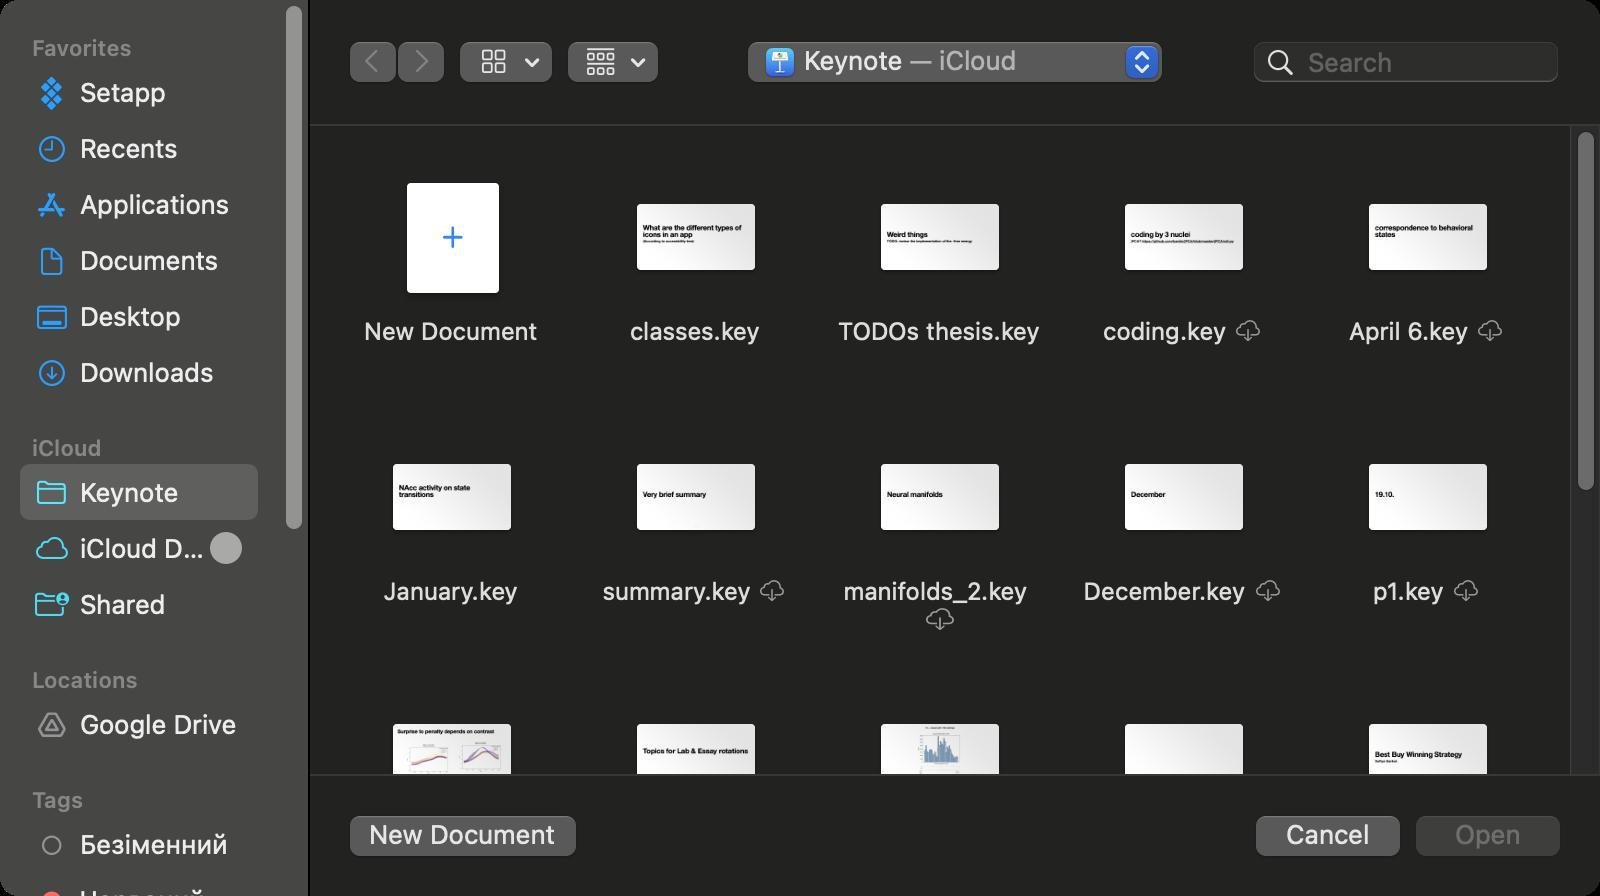
Accessibility tree:
{"name": "Open", "role": "AXWindow", "description": null, "role_description": "standard window", "value": null, "position": "464.00;175.00", "size": "800;448", "children": [{"name": null, "role": "AXSplitGroup", "description": null, "role_description": "split group", "value": null, "position": "0.00;0.00", "size": "800;448", "children": [{"name": null, "role": "AXScrollArea", "description": null, "role_description": "scroll area", "value": null, "position": "0.00;0.00", "size": "154;448", "children": [{"name": null, "role": "AXOutline", "description": "sidebar", "role_description": "outline", "value": null, "position": "0.00;0.00", "size": "139;754", "children": [{"name": null, "role": "AXRow", "description": null, "role_description": "outline row", "value": null, "position": "0.00;13.00", "size": "139;19", "children": [{"name": null, "role": "AXCell", "description": null, "role_description": "cell", "value": null, "position": "10.00;13.00", "size": "119;19", "children": [{"name": null, "role": "AXStaticText", "description": null, "role_description": "text", "value": "Favorites", "position": "14.00;13.00", "size": "123;19", "children": []}]}]}, {"name": null, "role": "AXRow", "description": null, "role_description": "outline row", "value": null, "position": "0.00;32.00", "size": "139;28", "children": [{"name": null, "role": "AXCell", "description": null, "role_description": "cell", "value": null, "position": "10.00;32.00", "size": "119;28", "children": [{"name": null, "role": "AXStaticText", "description": null, "role_description": "text", "value": "Setapp", "position": "38.00;38.00", "size": "85;16", "children": []}, {"name": null, "role": "AXImage", "description": "", "role_description": "image", "value": null, "position": "19.00;37.00", "size": "14;19", "children": []}]}]}, {"name": null, "role": "AXRow", "description": null, "role_description": "outline row", "value": null, "position": "0.00;60.00", "size": "139;28", "children": [{"name": null, "role": "AXCell", "description": null, "role_description": "cell", "value": null, "position": "10.00;60.00", "size": "119;28", "children": [{"name": null, "role": "AXStaticText", "description": null, "role_description": "text", "value": "Recents", "position": "38.00;66.00", "size": "85;16", "children": []}, {"name": null, "role": "AXImage", "description": "clock", "role_description": "image", "value": null, "position": "18.50;67.00", "size": "15;15", "children": []}]}]}, {"name": null, "role": "AXRow", "description": null, "role_description": "outline row", "value": null, "position": "0.00;88.00", "size": "139;28", "children": [{"name": null, "role": "AXCell", "description": null, "role_description": "cell", "value": null, "position": "10.00;88.00", "size": "119;28", "children": [{"name": null, "role": "AXStaticText", "description": null, "role_description": "text", "value": "Applications", "position": "38.00;94.00", "size": "85;16", "children": []}, {"name": null, "role": "AXImage", "description": "", "role_description": "image", "value": null, "position": "17.50;94.50", "size": "17;15", "children": []}]}]}, {"name": null, "role": "AXRow", "description": null, "role_description": "outline row", "value": null, "position": "0.00;116.00", "size": "139;28", "children": [{"name": null, "role": "AXCell", "description": null, "role_description": "cell", "value": null, "position": "10.00;116.00", "size": "119;28", "children": [{"name": null, "role": "AXStaticText", "description": null, "role_description": "text", "value": "Documents", "position": "38.00;122.00", "size": "85;16", "children": []}, {"name": null, "role": "AXImage", "description": "document", "role_description": "image", "value": null, "position": "19.00;122.50", "size": "14;16", "children": []}]}]}, {"name": null, "role": "AXRow", "description": null, "role_description": "outline row", "value": null, "position": "0.00;144.00", "size": "139;28", "children": [{"name": null, "role": "AXCell", "description": null, "role_description": "cell", "value": null, "position": "10.00;144.00", "size": "119;28", "children": [{"name": null, "role": "AXStaticText", "description": null, "role_description": "text", "value": "Desktop", "position": "38.00;150.00", "size": "85;16", "children": []}, {"name": null, "role": "AXImage", "description": "", "role_description": "image", "value": null, "position": "17.00;151.50", "size": "18;14", "children": []}]}]}, {"name": null, "role": "AXRow", "description": null, "role_description": "outline row", "value": null, "position": "0.00;172.00", "size": "139;28", "children": [{"name": null, "role": "AXCell", "description": null, "role_description": "cell", "value": null, "position": "10.00;172.00", "size": "119;28", "children": [{"name": null, "role": "AXStaticText", "description": null, "role_description": "text", "value": "Downloads", "position": "38.00;178.00", "size": "85;16", "children": []}, {"name": null, "role": "AXImage", "description": "Arrow Down Circle", "role_description": "image", "value": null, "position": "18.50;179.00", "size": "15;15", "children": []}]}]}, {"name": null, "role": "AXRow", "description": null, "role_description": "outline row", "value": null, "position": "0.00;213.00", "size": "139;19", "children": [{"name": null, "role": "AXCell", "description": null, "role_description": "cell", "value": null, "position": "10.00;213.00", "size": "119;19", "children": [{"name": null, "role": "AXStaticText", "description": null, "role_description": "text", "value": "iCloud", "position": "14.00;213.00", "size": "123;19", "children": []}]}]}, {"name": null, "role": "AXRow", "description": null, "role_description": "outline row", "value": null, "position": "0.00;232.00", "size": "139;28", "children": [{"name": null, "role": "AXCell", "description": null, "role_description": "cell", "value": null, "position": "10.00;232.00", "size": "119;28", "children": [{"name": null, "role": "AXStaticText", "description": null, "role_description": "text", "value": "Keynote", "position": "38.00;238.00", "size": "85;16", "children": []}, {"name": null, "role": "AXImage", "description": "move", "role_description": "image", "value": null, "position": "17.00;239.00", "size": "18;14", "children": []}]}]}, {"name": null, "role": "AXRow", "description": null, "role_description": "outline row", "value": null, "position": "0.00;260.00", "size": "139;28", "children": [{"name": null, "role": "AXCell", "description": null, "role_description": "cell", "value": null, "position": "10.00;260.00", "size": "119;28", "children": [{"name": null, "role": "AXStaticText", "description": null, "role_description": "text", "value": "iCloud Drive", "position": "38.00;266.00", "size": "66;16", "children": []}, {"name": null, "role": "AXImage", "description": "iCloud", "role_description": "image", "value": null, "position": "17.00;266.50", "size": "18;14", "children": []}, {"name": null, "role": "AXProgressIndicator", "description": null, "role_description": "progress indicator", "value": 1.0, "position": "104.00;265.00", "size": "18;18", "children": []}]}]}, {"name": null, "role": "AXRow", "description": null, "role_description": "outline row", "value": null, "position": "0.00;288.00", "size": "139;28", "children": [{"name": null, "role": "AXCell", "description": null, "role_description": "cell", "value": null, "position": "10.00;288.00", "size": "119;28", "children": [{"name": null, "role": "AXStaticText", "description": null, "role_description": "text", "value": "Shared", "position": "38.00;294.00", "size": "85;16", "children": []}, {"name": null, "role": "AXImage", "description": "Shared Folder", "role_description": "image", "value": null, "position": "16.00;294.00", "size": "20;15", "children": []}]}]}, {"name": null, "role": "AXRow", "description": null, "role_description": "outline row", "value": null, "position": "0.00;329.00", "size": "139;19", "children": [{"name": null, "role": "AXCell", "description": null, "role_description": "cell", "value": null, "position": "10.00;329.00", "size": "119;19", "children": [{"name": null, "role": "AXStaticText", "description": null, "role_description": "text", "value": "Locations", "position": "14.00;329.00", "size": "123;19", "children": []}]}]}, {"name": null, "role": "AXRow", "description": null, "role_description": "outline row", "value": null, "position": "0.00;348.00", "size": "139;28", "children": [{"name": null, "role": "AXCell", "description": null, "role_description": "cell", "value": null, "position": "10.00;348.00", "size": "119;28", "children": [{"name": null, "role": "AXStaticText", "description": null, "role_description": "text", "value": "Google Drive", "position": "38.00;354.00", "size": "85;16", "children": []}, {"name": null, "role": "AXImage", "description": "", "role_description": "image", "value": null, "position": "17.50;354.50", "size": "17;15", "children": []}]}]}, {"name": null, "role": "AXRow", "description": null, "role_description": "outline row", "value": null, "position": "0.00;389.00", "size": "139;19", "children": [{"name": null, "role": "AXCell", "description": null, "role_description": "cell", "value": null, "position": "10.00;389.00", "size": "119;19", "children": [{"name": null, "role": "AXStaticText", "description": null, "role_description": "text", "value": "Tags", "position": "14.00;389.00", "size": "123;19", "children": []}]}]}, {"name": null, "role": "AXRow", "description": null, "role_description": "outline row", "value": null, "position": "0.00;408.00", "size": "139;28", "children": [{"name": null, "role": "AXCell", "description": null, "role_description": "cell", "value": null, "position": "10.00;408.00", "size": "119;28", "children": [{"name": null, "role": "AXStaticText", "description": null, "role_description": "text", "value": "Безіменний", "position": "38.00;414.00", "size": "85;16", "children": []}, {"name": null, "role": "AXImage", "description": "", "role_description": "image", "value": null, "position": "20.00;416.50", "size": "12;12", "children": []}]}]}, {"name": null, "role": "AXRow", "description": null, "role_description": "outline row", "value": null, "position": "0.00;436.00", "size": "139;28", "children": [{"name": null, "role": "AXCell", "description": null, "role_description": "cell", "value": null, "position": "10.00;436.00", "size": "119;28", "children": [{"name": null, "role": "AXStaticText", "description": null, "role_description": "text", "value": "Червоний", "position": "38.00;442.00", "size": "85;16", "children": []}, {"name": null, "role": "AXImage", "description": "", "role_description": "image", "value": null, "position": "20.00;444.50", "size": "12;12", "children": []}]}]}, {"name": null, "role": "AXRow", "description": null, "role_description": "outline row", "value": null, "position": "0.00;464.00", "size": "139;28", "children": [{"name": null, "role": "AXCell", "description": null, "role_description": "cell", "value": null, "position": "10.00;464.00", "size": "119;28", "children": [{"name": null, "role": "AXStaticText", "description": null, "role_description": "text", "value": "Оранжевий", "position": "38.00;470.00", "size": "85;16", "children": []}, {"name": null, "role": "AXImage", "description": "", "role_description": "image", "value": null, "position": "20.00;472.50", "size": "12;12", "children": []}]}]}, {"name": null, "role": "AXRow", "description": null, "role_description": "outline row", "value": null, "position": "0.00;492.00", "size": "139;28", "children": [{"name": null, "role": "AXCell", "description": null, "role_description": "cell", "value": null, "position": "10.00;492.00", "size": "119;28", "children": [{"name": null, "role": "AXStaticText", "description": null, "role_description": "text", "value": "Жовтий", "position": "38.00;498.00", "size": "85;16", "children": []}, {"name": null, "role": "AXImage", "description": "", "role_description": "image", "value": null, "position": "20.00;500.50", "size": "12;12", "children": []}]}]}, {"name": null, "role": "AXRow", "description": null, "role_description": "outline row", "value": null, "position": "0.00;520.00", "size": "139;28", "children": [{"name": null, "role": "AXCell", "description": null, "role_description": "cell", "value": null, "position": "10.00;520.00", "size": "119;28", "children": [{"name": null, "role": "AXStaticText", "description": null, "role_description": "text", "value": "Зелений", "position": "38.00;526.00", "size": "85;16", "children": []}, {"name": null, "role": "AXImage", "description": "", "role_description": "image", "value": null, "position": "20.00;528.50", "size": "12;12", "children": []}]}]}, {"name": null, "role": "AXRow", "description": null, "role_description": "outline row", "value": null, "position": "0.00;548.00", "size": "139;28", "children": [{"name": null, "role": "AXCell", "description": null, "role_description": "cell", "value": null, "position": "10.00;548.00", "size": "119;28", "children": [{"name": null, "role": "AXStaticText", "description": null, "role_description": "text", "value": "Синій", "position": "38.00;554.00", "size": "85;16", "children": []}, {"name": null, "role": "AXImage", "description": "", "role_description": "image", "value": null, "position": "20.00;556.50", "size": "12;12", "children": []}]}]}, {"name": null, "role": "AXRow", "description": null, "role_description": "outline row", "value": null, "position": "0.00;576.00", "size": "139;28", "children": [{"name": null, "role": "AXCell", "description": null, "role_description": "cell", "value": null, "position": "10.00;576.00", "size": "119;28", "children": [{"name": null, "role": "AXStaticText", "description": null, "role_description": "text", "value": "Бузковий", "position": "38.00;582.00", "size": "85;16", "children": []}, {"name": null, "role": "AXImage", "description": "", "role_description": "image", "value": null, "position": "20.00;584.50", "size": "12;12", "children": []}]}]}, {"name": null, "role": "AXRow", "description": null, "role_description": "outline row", "value": null, "position": "0.00;604.00", "size": "139;28", "children": [{"name": null, "role": "AXCell", "description": null, "role_description": "cell", "value": null, "position": "10.00;604.00", "size": "119;28", "children": [{"name": null, "role": "AXStaticText", "description": null, "role_description": "text", "value": "Jonas's", "position": "38.00;610.00", "size": "85;16", "children": []}, {"name": null, "role": "AXImage", "description": "", "role_description": "image", "value": null, "position": "20.00;612.50", "size": "12;12", "children": []}]}]}, {"name": null, "role": "AXRow", "description": null, "role_description": "outline row", "value": null, "position": "0.00;632.00", "size": "139;28", "children": [{"name": null, "role": "AXCell", "description": null, "role_description": "cell", "value": null, "position": "10.00;632.00", "size": "119;28", "children": [{"name": null, "role": "AXStaticText", "description": null, "role_description": "text", "value": "Сірий", "position": "38.00;638.00", "size": "85;16", "children": []}, {"name": null, "role": "AXImage", "description": "", "role_description": "image", "value": null, "position": "20.00;640.50", "size": "12;12", "children": []}]}]}, {"name": null, "role": "AXRow", "description": null, "role_description": "outline row", "value": null, "position": "0.00;660.00", "size": "139;28", "children": [{"name": null, "role": "AXCell", "description": null, "role_description": "cell", "value": null, "position": "10.00;660.00", "size": "119;28", "children": [{"name": null, "role": "AXStaticText", "description": null, "role_description": "text", "value": "Робочий", "position": "38.00;666.00", "size": "85;16", "children": []}, {"name": null, "role": "AXImage", "description": "", "role_description": "image", "value": null, "position": "20.00;668.50", "size": "12;12", "children": []}]}]}, {"name": null, "role": "AXRow", "description": null, "role_description": "outline row", "value": null, "position": "0.00;688.00", "size": "139;28", "children": [{"name": null, "role": "AXCell", "description": null, "role_description": "cell", "value": null, "position": "10.00;688.00", "size": "119;28", "children": [{"name": null, "role": "AXStaticText", "description": null, "role_description": "text", "value": "Домівка", "position": "38.00;694.00", "size": "85;16", "children": []}, {"name": null, "role": "AXImage", "description": "", "role_description": "image", "value": null, "position": "20.00;696.50", "size": "12;12", "children": []}]}]}, {"name": null, "role": "AXRow", "description": null, "role_description": "outline row", "value": null, "position": "0.00;716.00", "size": "139;28", "children": [{"name": null, "role": "AXCell", "description": null, "role_description": "cell", "value": null, "position": "10.00;716.00", "size": "119;28", "children": [{"name": null, "role": "AXStaticText", "description": null, "role_description": "text", "value": "Важливо", "position": "38.00;722.00", "size": "85;16", "children": []}, {"name": null, "role": "AXImage", "description": "", "role_description": "image", "value": null, "position": "20.00;724.50", "size": "12;12", "children": []}]}]}, {"name": null, "role": "AXColumn", "description": null, "role_description": "column", "value": null, "position": "10.00;0.00", "size": "119;754", "children": []}]}, {"name": null, "role": "AXScrollBar", "description": null, "role_description": "scroll bar", "value": 0.0, "position": "139.00;0.00", "size": "15;448", "children": [{"name": null, "role": "AXValueIndicator", "description": null, "role_description": "value indicator", "value": 0.0, "position": "139.00;2.00", "size": "15;264", "children": []}, {"name": null, "role": "AXButton", "description": null, "role_description": "increment arrow button", "value": null, "position": "139.00;0.00", "size": "0;0", "children": []}, {"name": null, "role": "AXButton", "description": null, "role_description": "decrement arrow button", "value": null, "position": "139.00;0.00", "size": "0;0", "children": []}, {"name": null, "role": "AXButton", "description": null, "role_description": "increment page button", "value": null, "position": "139.00;266.00", "size": "15;182", "children": []}, {"name": null, "role": "AXButton", "description": null, "role_description": "decrement page button", "value": null, "position": "139.00;0.00", "size": "15;2", "children": []}]}]}, {"name": null, "role": "AXSplitter", "description": null, "role_description": "splitter", "value": 154.0, "position": "154.00;0.00", "size": "1;448", "children": []}, {"name": null, "role": "AXSplitGroup", "description": null, "role_description": "split group", "value": null, "position": "155.00;0.00", "size": "645;448", "children": [{"name": null, "role": "AXScrollArea", "description": null, "role_description": "scroll area", "value": null, "position": "155.00;63.00", "size": "645;324", "children": [{"name": null, "role": "AXList", "description": "icon view", "role_description": "collection", "value": null, "position": "155.00;63.00", "size": "630;668", "children": [{"name": null, "role": "AXList", "description": null, "role_description": "section", "value": null, "position": "171.00;83.00", "size": "598;646", "children": [{"name": null, "role": "AXGroup", "description": null, "role_description": "group", "value": null, "position": "194.00;87.00", "size": "64;64", "children": [{"name": "New_Document", "role": "AXImage", "description": "New Document", "role_description": "image", "value": null, "position": "194.00;87.00", "size": "64;64", "children": []}]}, {"name": null, "role": "AXGroup", "description": null, "role_description": "group", "value": null, "position": "316.00;87.00", "size": "64;64", "children": [{"name": "classes.key", "role": "AXImage", "description": "classes.key", "role_description": "image", "value": null, "position": "316.00;87.00", "size": "64;64", "children": []}]}, {"name": null, "role": "AXGroup", "description": null, "role_description": "group", "value": null, "position": "438.00;87.00", "size": "64;64", "children": [{"name": "TODOs_thesis.key", "role": "AXImage", "description": "TODOs thesis.key", "role_description": "image", "value": null, "position": "438.00;87.00", "size": "64;64", "children": []}]}, {"name": null, "role": "AXGroup", "description": null, "role_description": "group", "value": null, "position": "560.00;87.00", "size": "64;64", "children": [{"name": "coding.key", "role": "AXImage", "description": "coding.key, In iCloud", "role_description": "image", "value": null, "position": "560.00;87.00", "size": "64;64", "children": []}]}, {"name": null, "role": "AXGroup", "description": null, "role_description": "group", "value": null, "position": "682.00;87.00", "size": "64;64", "children": [{"name": "April_6.key", "role": "AXImage", "description": "April 6.key, In iCloud", "role_description": "image", "value": null, "position": "682.00;87.00", "size": "64;64", "children": []}]}, {"name": null, "role": "AXGroup", "description": null, "role_description": "group", "value": null, "position": "194.00;217.00", "size": "64;64", "children": [{"name": "January.key", "role": "AXImage", "description": "January.key", "role_description": "image", "value": null, "position": "194.00;217.00", "size": "64;64", "children": [{"name": null, "role": "AXButton", "description": "Previous Page", "role_description": "button", "value": null, "position": "199.49;254.49", "size": "24;24", "children": []}, {"name": null, "role": "AXButton", "description": "Next Page", "role_description": "button", "value": null, "position": "228.16;254.49", "size": "24;24", "children": []}]}]}, {"name": null, "role": "AXGroup", "description": null, "role_description": "group", "value": null, "position": "316.00;217.00", "size": "64;64", "children": [{"name": "summary.key", "role": "AXImage", "description": "summary.key, In iCloud", "role_description": "image", "value": null, "position": "316.00;217.00", "size": "64;64", "children": []}]}, {"name": null, "role": "AXGroup", "description": null, "role_description": "group", "value": null, "position": "438.00;217.00", "size": "64;64", "children": [{"name": "manifolds_2.key", "role": "AXImage", "description": "manifolds_2.key, In iCloud", "role_description": "image", "value": null, "position": "438.00;217.00", "size": "64;64", "children": []}]}, {"name": null, "role": "AXGroup", "description": null, "role_description": "group", "value": null, "position": "560.00;217.00", "size": "64;64", "children": [{"name": "December.key", "role": "AXImage", "description": "December.key, In iCloud", "role_description": "image", "value": null, "position": "560.00;217.00", "size": "64;64", "children": []}]}, {"name": null, "role": "AXGroup", "description": null, "role_description": "group", "value": null, "position": "682.00;217.00", "size": "64;64", "children": [{"name": "p1.key", "role": "AXImage", "description": "p1.key, In iCloud", "role_description": "image", "value": null, "position": "682.00;217.00", "size": "64;64", "children": []}]}, {"name": null, "role": "AXGroup", "description": null, "role_description": "group", "value": null, "position": "194.00;347.00", "size": "64;64", "children": [{"name": "p3.key", "role": "AXImage", "description": "p3.key, In iCloud", "role_description": "image", "value": null, "position": "194.00;347.00", "size": "64;64", "children": []}]}, {"name": null, "role": "AXGroup", "description": null, "role_description": "group", "value": null, "position": "316.00;347.00", "size": "64;64", "children": [{"name": "session_1.key", "role": "AXImage", "description": "session 1.key, In iCloud", "role_description": "image", "value": null, "position": "316.00;347.00", "size": "64;64", "children": []}]}, {"name": null, "role": "AXGroup", "description": null, "role_description": "group", "value": null, "position": "438.00;347.00", "size": "64;64", "children": [{"name": "ied_.key", "role": "AXImage", "description": "ied .key, In iCloud", "role_description": "image", "value": null, "position": "438.00;347.00", "size": "64;64", "children": []}]}, {"name": null, "role": "AXGroup", "description": null, "role_description": "group", "value": null, "position": "560.00;347.00", "size": "64;64", "children": [{"name": "deep_mind.key", "role": "AXImage", "description": "deep mind.key, In iCloud", "role_description": "image", "value": null, "position": "560.00;347.00", "size": "64;64", "children": []}]}, {"name": null, "role": "AXGroup", "description": null, "role_description": "group", "value": null, "position": "682.00;347.00", "size": "64;64", "children": [{"name": "2021_12_18__GARKOT_SOFIYA_Best_Buy.key", "role": "AXImage", "description": "2021 12 18  GARKOT SOFIYA Best Buy.key, In iCloud", "role_description": "image", "value": null, "position": "682.00;347.00", "size": "64;64", "children": []}]}, {"name": null, "role": "AXGroup", "description": null, "role_description": "group", "value": null, "position": "171.00;473.00", "size": "110;126", "children": [{"name": null, "role": "No role", "description": "", "role_description": "", "value": null, "position": "", "size": "", "children": []}]}, {"name": null, "role": "AXGroup", "description": null, "role_description": "group", "value": null, "position": "293.00;473.00", "size": "110;126", "children": [{"name": null, "role": "No role", "description": "", "role_description": "", "value": null, "position": "", "size": "", "children": []}]}, {"name": null, "role": "AXGroup", "description": null, "role_description": "group", "value": null, "position": "415.00;473.00", "size": "110;126", "children": [{"name": null, "role": "No role", "description": "", "role_description": "", "value": null, "position": "", "size": "", "children": []}]}, {"name": null, "role": "AXGroup", "description": null, "role_description": "group", "value": null, "position": "537.00;473.00", "size": "110;126", "children": [{"name": null, "role": "No role", "description": "", "role_description": "", "value": null, "position": "", "size": "", "children": []}]}, {"name": null, "role": "AXGroup", "description": null, "role_description": "group", "value": null, "position": "659.00;473.00", "size": "110;126", "children": [{"name": null, "role": "No role", "description": "", "role_description": "", "value": null, "position": "", "size": "", "children": []}]}]}]}, {"name": null, "role": "AXScrollBar", "description": null, "role_description": "scroll bar", "value": 0.0, "position": "785.00;63.00", "size": "15;324", "children": [{"name": null, "role": "AXValueIndicator", "description": null, "role_description": "value indicator", "value": 0.0, "position": "785.00;65.00", "size": "15;181", "children": []}, {"name": null, "role": "AXButton", "description": null, "role_description": "increment arrow button", "value": null, "position": "785.00;63.00", "size": "0;0", "children": []}, {"name": null, "role": "AXButton", "description": null, "role_description": "decrement arrow button", "value": null, "position": "785.00;63.00", "size": "0;0", "children": []}, {"name": null, "role": "AXButton", "description": null, "role_description": "increment page button", "value": null, "position": "785.00;246.50", "size": "15;140", "children": []}, {"name": null, "role": "AXButton", "description": null, "role_description": "decrement page button", "value": null, "position": "785.00;63.00", "size": "15;2", "children": []}]}]}]}]}, {"name": null, "role": "AXGroup", "description": null, "role_description": "group", "value": null, "position": "172.00;19.00", "size": "53;24", "children": [{"name": null, "role": "AXButton", "description": "back", "role_description": "button", "value": null, "position": "172.00;19.00", "size": "27;24", "children": []}, {"name": null, "role": "AXButton", "description": "forward", "role_description": "button", "value": null, "position": "199.00;19.00", "size": "26;24", "children": []}]}, {"name": "", "role": "AXMenuButton", "description": "Grid view", "role_description": "menu button", "value": null, "position": "227.00;20.00", "size": "53;25", "children": []}, {"name": "", "role": "AXMenuButton", "description": "", "role_description": "menu button", "value": null, "position": "281.00;20.00", "size": "52;25", "children": []}, {"name": "Where:", "role": "AXPopUpButton", "description": null, "role_description": "pop up button", "value": "⁨Keynote⁩ — iCloud", "position": "371.00;20.00", "size": "214;25", "children": []}, {"name": null, "role": "AXTextField", "description": null, "role_description": "search text field", "value": null, "position": "626.00;20.00", "size": "154;22", "children": [{"name": "", "role": "AXButton", "description": "search", "role_description": "button", "value": null, "position": "628.00;20.00", "size": "25;22", "children": []}]}, {"name": "New_Document", "role": "AXButton", "description": null, "role_description": "button", "value": null, "position": "168.00;403.00", "size": "127;32", "children": []}, {"name": "Cancel", "role": "AXButton", "description": null, "role_description": "button", "value": null, "position": "621.00;403.00", "size": "86;32", "children": []}, {"name": "Open", "role": "AXButton", "description": null, "role_description": "button", "value": null, "position": "701.00;403.00", "size": "86;32", "children": []}]}